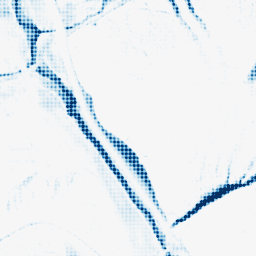
Category: morphological
Decomposition family: morphological_ellipse
Decomposition parameters: operation: closing
width: 10
height: 30
Upsampling method: sinc_blackman
Upsampling parameters: scale: 8
kernel_size: 8
Upsampling scale: 8